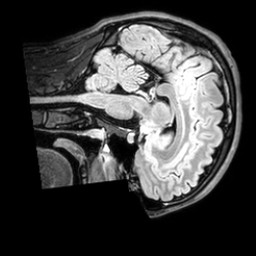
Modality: T1w
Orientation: sagittal
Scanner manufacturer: philips
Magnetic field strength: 3 T
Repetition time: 4.8 s
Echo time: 0.2586 s